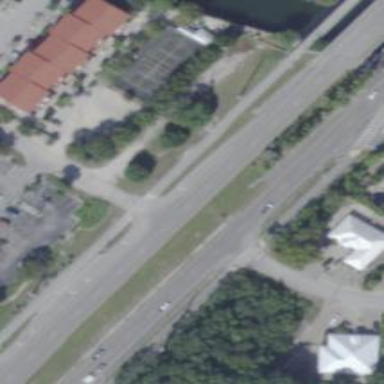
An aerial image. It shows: Abandoned railway next to trunk highway.